Question: I've gotten my maze solver program to work but it seems to be including back tracked spaces (places it went to and hit a wall so it had to turn around) in the final solution path that it outputs. Here is an example:

How can I prevent this in my current implementation below:
'''
int dir = 4;
bool visited[Max_Maze][Max_Maze][dir];
for (row = 0; row < size; ++ row)
{
for (col = 0; col < size; ++ col)
{
for (dir = 0; dir < 4; ++ dir)
{
visited[row][col][dir]=false;
}
}
}
bool notSolved = true;
int path = 0;
row = 0;
col = 0;
rowStack.push(row);
colStack.push(col);
while (notSolved)
{
//from perspective of person looking at maze on screen
if (((row-1)>=0)&&(maze[row - 1][col] == 0)&&(visited[row][col][0]==false))
{
// if that space is not out of bounds and if you can go up
// and you have not gone in that direction yet, go up
visited[row][col][0] = true;
row--;
rowStack.push(row);
colStack.push(col);
path++;
}
else if (((col+1)<size)&&(maze[row][col + 1] == 0)&&(visited[row][col][1]==false))
{
//else if you can go right etc., go right
visited[row][col][1] = true;
col++;
rowStack.push(row);
colStack.push(col);
path++;
}
else if (((row+1)<size)&&(maze[row + 1][col] == 0)&&(visited[row][col][2]==false))
{
//else if you can go down etc., go down
visited[row][col][2] = true;
row++;
rowStack.push(row);
colStack.push(col);
path++;
}
else if (((col-1)>=0)&&(maze[row][col - 1] == 0)&&(visited[row][col][3]==false))
{
//else if you can go left etc., go left
visited[row][col][3] = true;
col--;
rowStack.push(row);
colStack.push(col);
path++;
}
else
{
//if stuck
if (path == 0)
{
cout << "No Solution Path" << endl;
notSolved = false;
}
else
{
rowStack.pop();
colStack.pop();
row = rowStack.top();
col = colStack.top();
path--;
}
}
if((maze[row][col] == 0) && (row == (size - 1) && col == (size - 1)))
{
//if we reached an exit
cout << "Solution Path:(in reverse)" << endl;
for (int i = 0; i <= path; i++)
{
cout << "row:" << rowStack.top() << " col:" << colStack.top() << endl;
rowStack.pop();
colStack.pop();
}
notSolved = false;
}
}
'''
Simple fix or total restructuring needed?
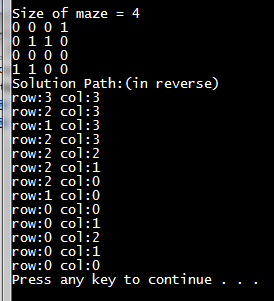
Answer: As the solver goes right into that dead end, it records that it has "visited right from (R, C)", because your visited array is three dimensional. But it never records that it has "visited from (R, C + 1)". So it thinks it's fine to move to the same twice, so long as it doesn't make the exact same move twice (which it doesn't, as it's moving left when it backtracks, not right).
It looks like it will work fine as is if you change visited to be a 2-dimensional array and only record , not moves. Then every square you've visited before blocks further movement, but that's okay because if the correct solution requires going back to that square you'll eventually hit the else case enough to pop back to it, and from there three must be a never-visited square to explore.